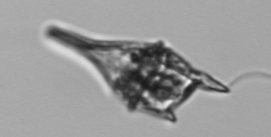
Label: Tripos_lineatus